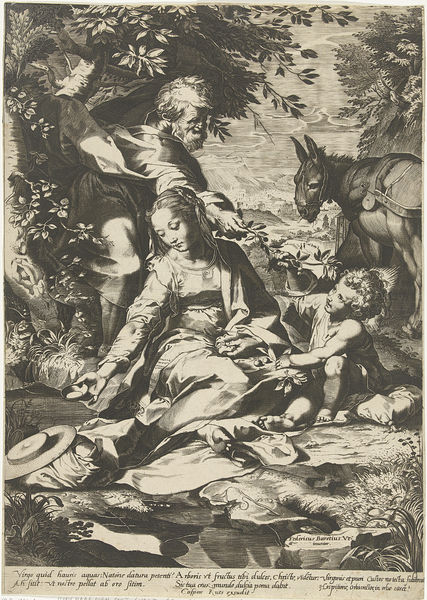
Titel: Rust op de terugtocht uit Egypte
Künstler: Cornelis Cort
Standort: Amsterdam
Institution: Rijksmuseum
Schlagwörter: hands, hat, white, black, woman, print, flower, man, rocks, tree, nature, water, trees, child, feet, forest, grass, stream, black and white, mother, beard, meadow, human, clothes, glade, leaves, trunk, foot, cloth, pond, leaf, resting, baby, mary, latin, text, bowl, ass, woods, picnic, donkey, egypt, saddle, dwarf, pong, harness